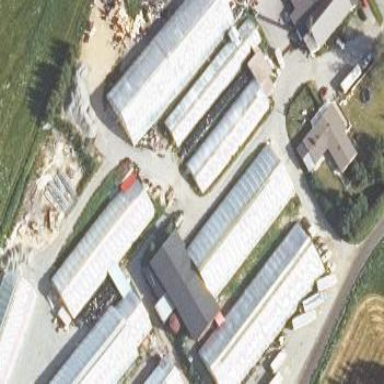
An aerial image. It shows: Greenhouse.